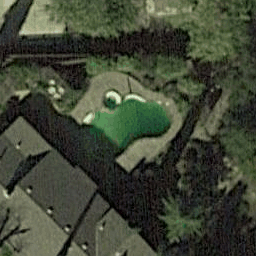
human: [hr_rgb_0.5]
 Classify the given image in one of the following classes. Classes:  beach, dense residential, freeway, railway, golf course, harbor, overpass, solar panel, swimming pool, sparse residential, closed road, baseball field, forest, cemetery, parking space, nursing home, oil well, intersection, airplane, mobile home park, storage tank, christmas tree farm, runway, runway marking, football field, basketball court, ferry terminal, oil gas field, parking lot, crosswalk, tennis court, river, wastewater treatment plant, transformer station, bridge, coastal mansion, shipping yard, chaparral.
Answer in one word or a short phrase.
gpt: swimming pool